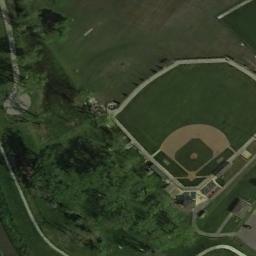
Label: baseball_diamond